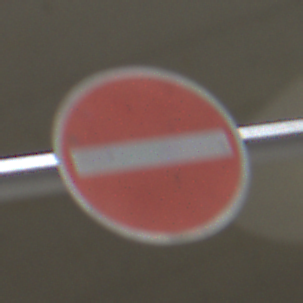
Verkehrszeichen: VerbotDerEinfahrt
Umgebung: Roofed, Urban
Tageszeit: Midday
Wetter: Overcast
Licht: Artificial
Jahreszeit: NotSpecified
Kontrast: MediumContrast